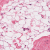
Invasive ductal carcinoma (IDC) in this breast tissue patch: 0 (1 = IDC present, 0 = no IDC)